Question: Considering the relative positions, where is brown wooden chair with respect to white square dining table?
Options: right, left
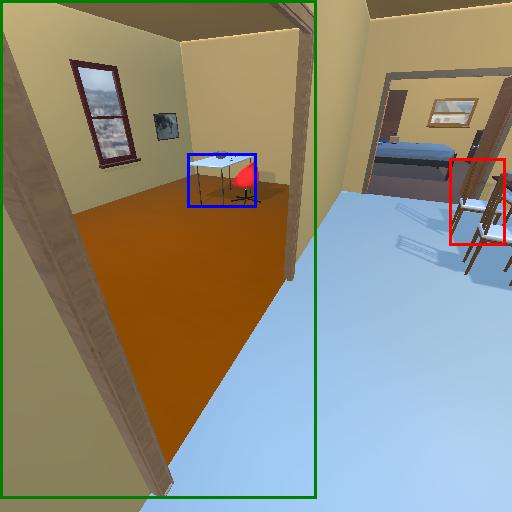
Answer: right